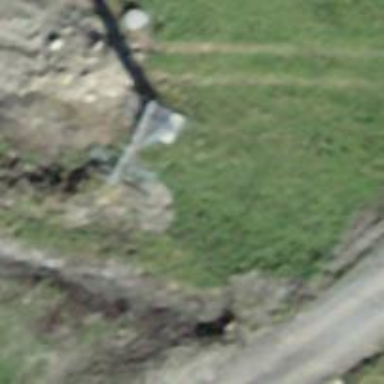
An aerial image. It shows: Pylon for aerialway.